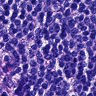
Metastatic tissue present: no